You are looking at the envelope spectrum of a bearing's vibration signal. The marked vertical lines are the theoretical fault frequencies for the outer race, inner race, rolling elements, and cage. What is the most likely bearing condition (normal, inner_race, outer_race, ball)?
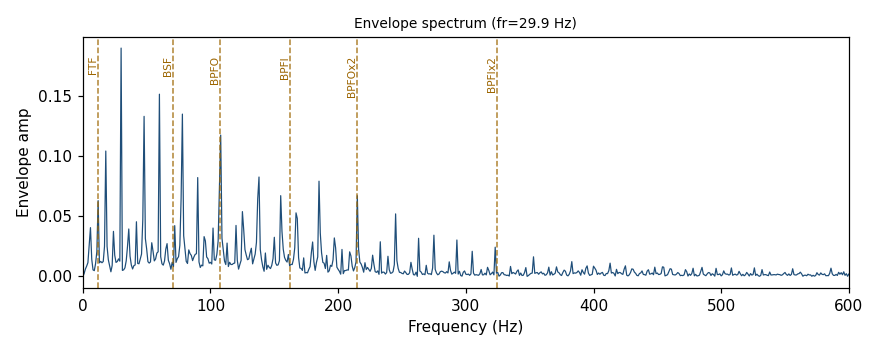
Answer: outer_race